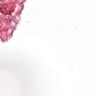
Metastatic tissue present: no